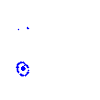
Particle: kaon